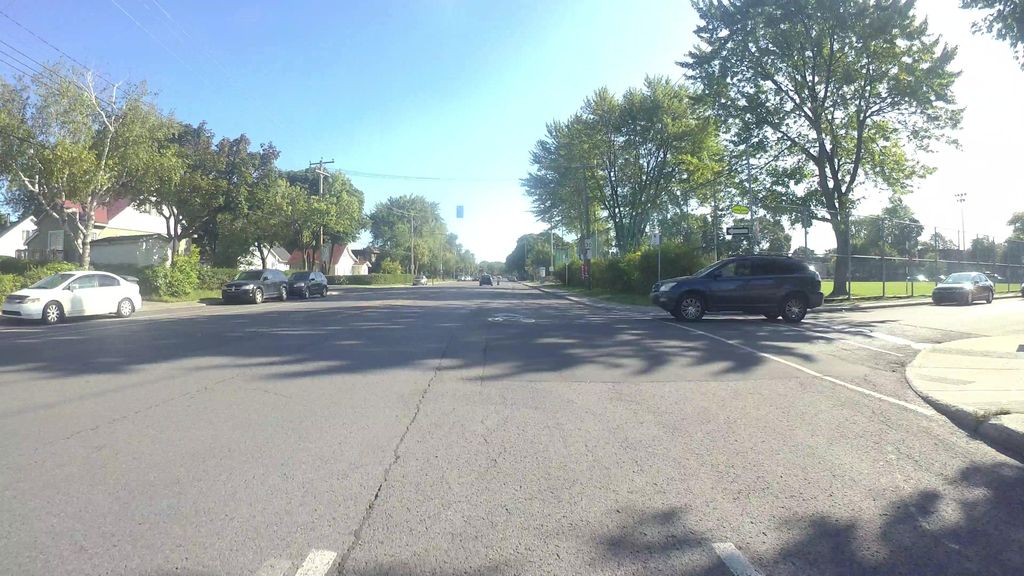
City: montreal